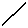
Label: line